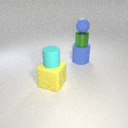
large yellow rubber cube below small cyan rubber cylinder